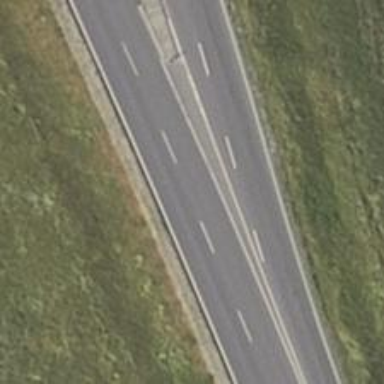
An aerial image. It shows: Asphalt road classified as primary highway. It is designated as motorroad.